Interaction volume radius: 5 \u00c5
Interaction volume height: 20 \u00c5
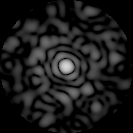
Disorder parameter: 0.8268